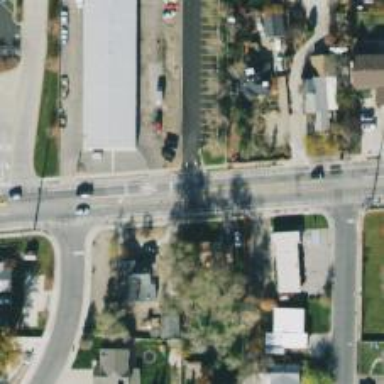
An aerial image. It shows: Secondary road with separate asphalt sidewalks.